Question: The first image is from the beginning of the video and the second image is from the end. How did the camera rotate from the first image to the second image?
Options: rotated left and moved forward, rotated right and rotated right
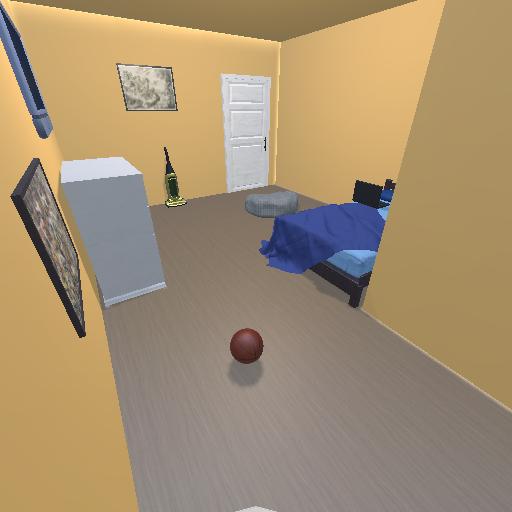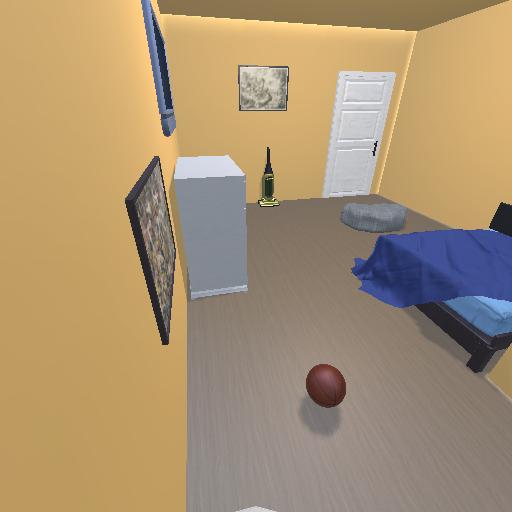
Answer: rotated left and moved forward